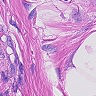
Metastatic tissue present: yes